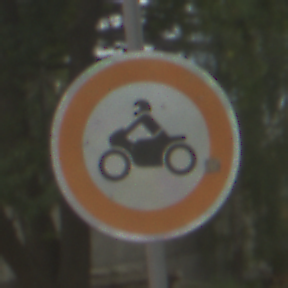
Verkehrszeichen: VerbotKraftraeder
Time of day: MorningAfternoon
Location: Outdoor (Suburban)
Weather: PartlyCloudy
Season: NotSpecified
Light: Natural